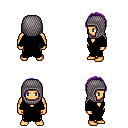
a pixel art fantasy rpg character, male body template, human, tanned skin, black robe, gold greaves, purple parted hairstyle, chain hood, four views (front, back, left, right), 2x2 character sprite sheet, small pixel art, hard edges, no anti-aliasing